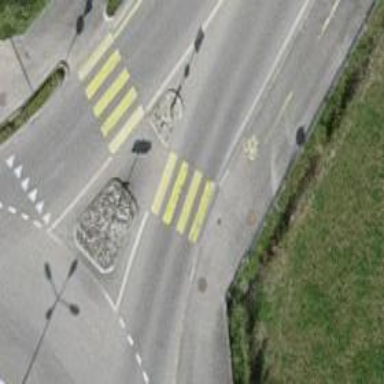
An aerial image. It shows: Zebra crossing on the road.